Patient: sex F, age 69
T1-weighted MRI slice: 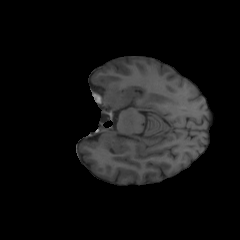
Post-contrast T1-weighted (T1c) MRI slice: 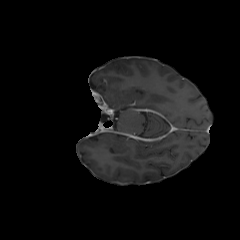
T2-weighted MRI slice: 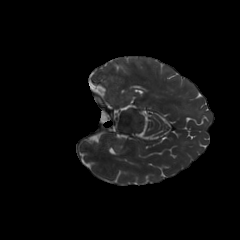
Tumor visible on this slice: no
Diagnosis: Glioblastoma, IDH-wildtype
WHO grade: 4